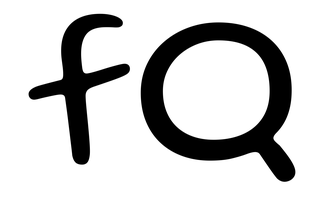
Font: Gluten_Light